Question: I can draw a circle by 'scatter', which has been shown in the image. But I want to draw them buy a line, because there are many circles in total, I need to link nodes together for a certain circle. Thanks.

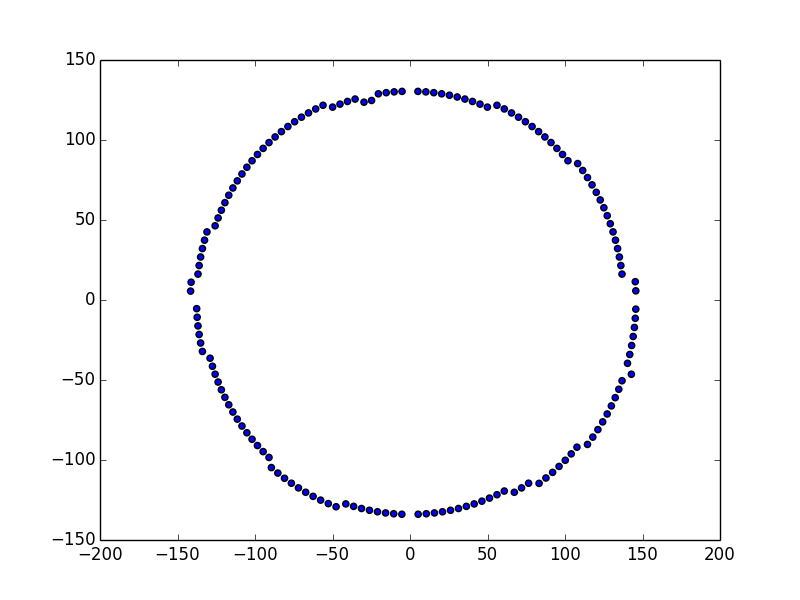
Answer: I the order of the points is random, you can change X-Y to polar, and sort the data by angle:
create some random order points first:
'''
import pylab as pl
import numpy as np
angle = np.arange(0, np.pi*2, 0.05)
r = 50 + np.random.normal(0, 2, angle.shape)
x = r * np.cos(angle)
y = r * np.sin(angle)
idx = np.random.permutation(angle.shape[0])
x = x[idx]
y = y[idx]
'''
Then use 'arctan2()' to calculate the angle, and sort the data by it:
'''
angle = np.arctan2(x, y)
order = np.argsort(angle)
x = x[order]
y = y[order]
fig, ax = pl.subplots()
ax.set_aspect(1.0)
x2 = np.r_[x, x[0]]
y2 = np.r_[y, y[0]]
ax.plot(x, y, "o")
ax.plot(x2, y2, "r", lw=2)
'''
here is the output: